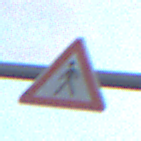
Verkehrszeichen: FussgaengerRechts
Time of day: SunriseSunset
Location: Outdoor (Nature)
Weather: PartlyCloudy
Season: NotSpecified
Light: Natural